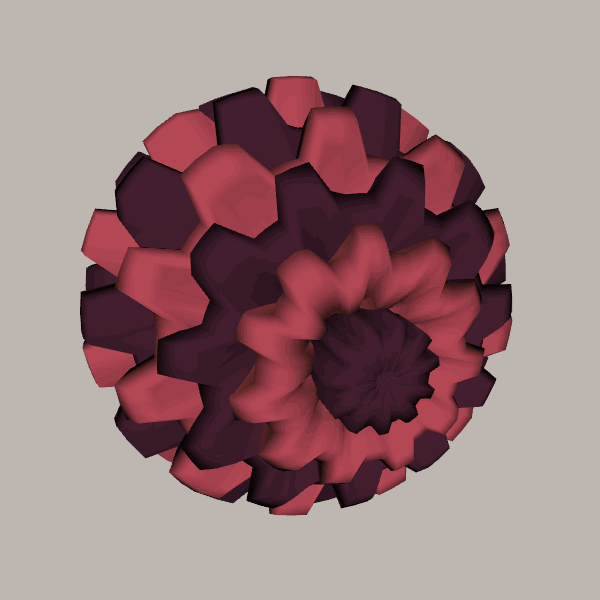
Background: light